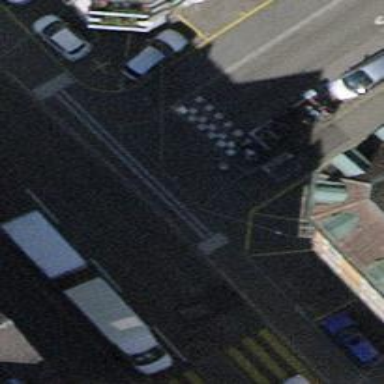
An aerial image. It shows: Unmarked crossing with traffic calming table.